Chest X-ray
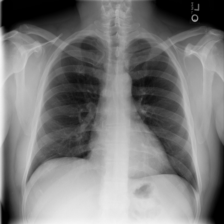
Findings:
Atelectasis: negative
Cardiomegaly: negative
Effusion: negative
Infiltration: negative
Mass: negative
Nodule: negative
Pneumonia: negative
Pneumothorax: negative
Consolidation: negative
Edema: negative
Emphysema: negative
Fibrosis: negative
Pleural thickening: negative
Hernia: negative